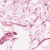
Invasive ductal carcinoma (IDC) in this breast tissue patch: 0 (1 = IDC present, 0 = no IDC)